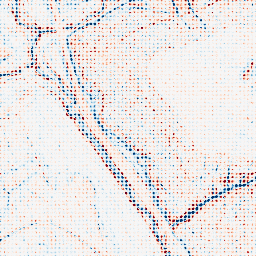
Category: edge_preserving
Decomposition family: anisotropic_diffusion
Decomposition parameters: iterations: 10
kappa: 10
gamma: 0.1
Upsampling method: sinc_hamming
Upsampling parameters: scale: 8
kernel_size: 4
Upsampling scale: 8